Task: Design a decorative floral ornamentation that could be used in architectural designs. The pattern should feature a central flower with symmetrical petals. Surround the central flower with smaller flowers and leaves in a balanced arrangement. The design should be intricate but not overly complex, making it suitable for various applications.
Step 1541:
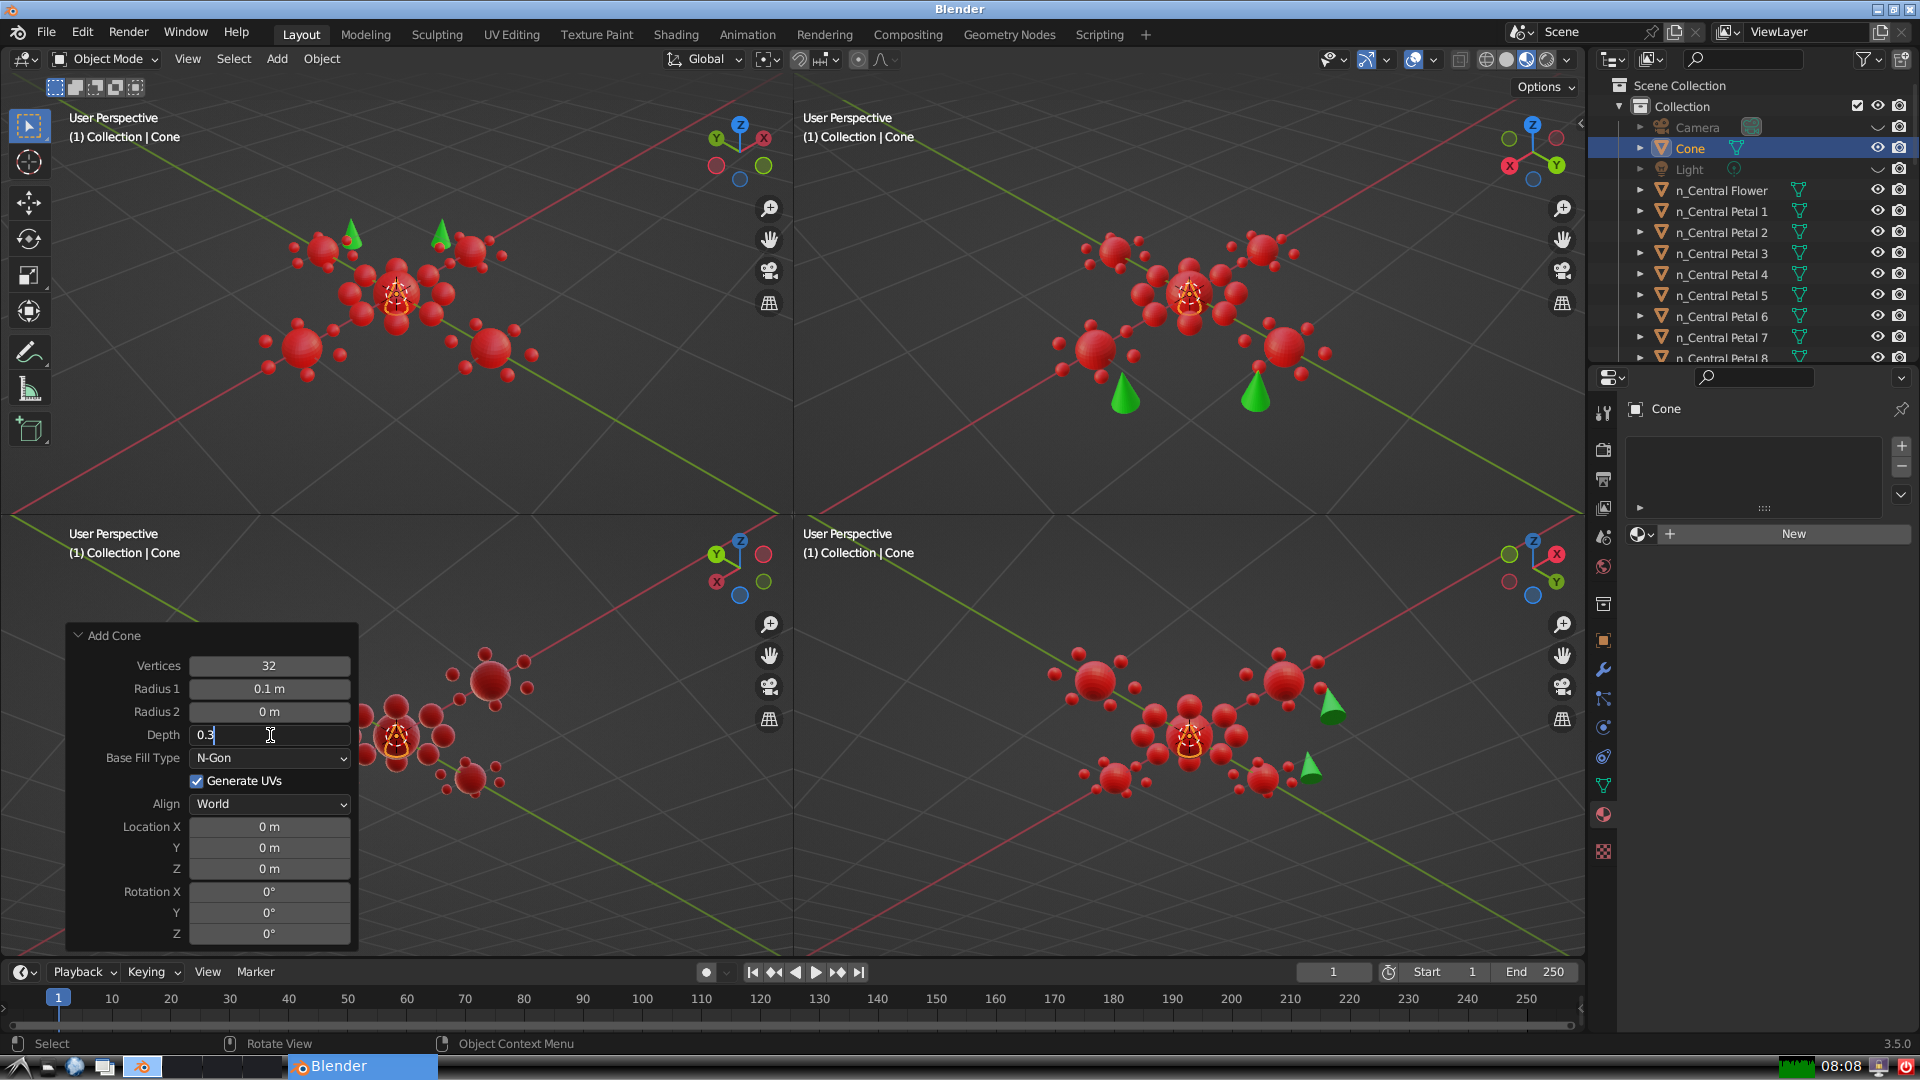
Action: {"key_press": ['Return']}